Field crop: tomato
Growth stage: 1
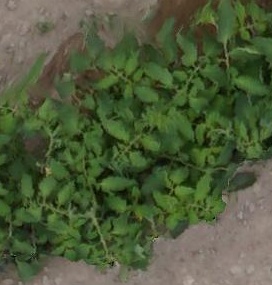
Species: tomato